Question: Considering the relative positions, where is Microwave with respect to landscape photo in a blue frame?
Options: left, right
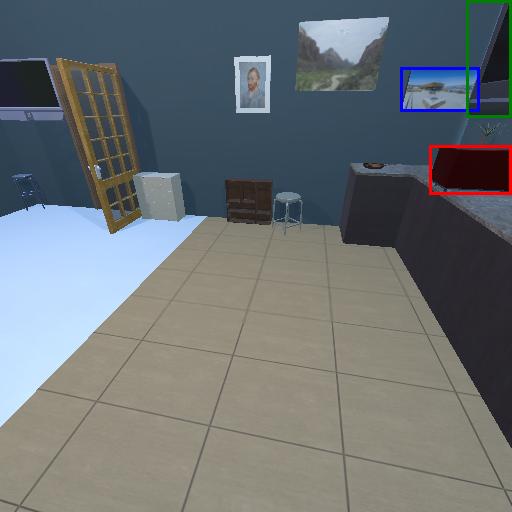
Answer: left